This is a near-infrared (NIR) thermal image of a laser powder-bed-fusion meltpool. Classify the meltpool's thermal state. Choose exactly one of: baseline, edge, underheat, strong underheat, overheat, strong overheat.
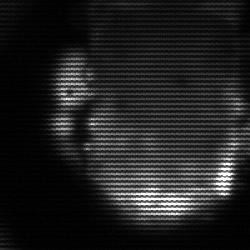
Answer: baseline